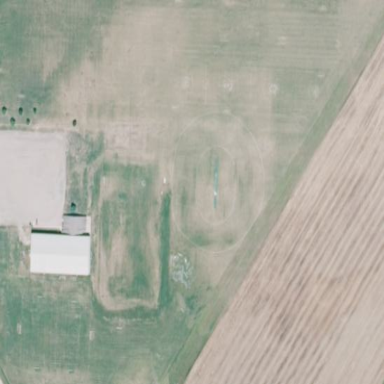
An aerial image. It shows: Sports centre with facilities for soccer and cricket.